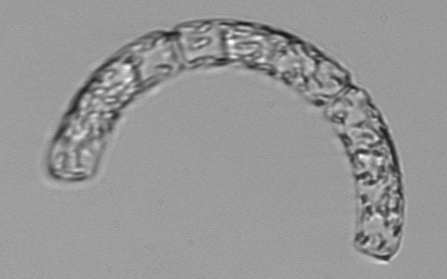
Label: Guinardia_striata